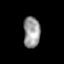
Tissue: skin
Cell type: Others
Senescence score: 0.7086
Nuclear area (px): 513
Mean DAPI intensity: 152.643